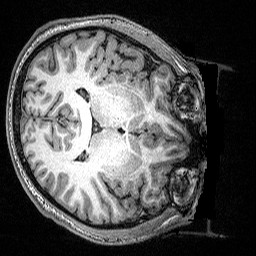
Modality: T1w
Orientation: axial
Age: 23
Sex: male
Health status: healthy
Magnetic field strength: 3 T
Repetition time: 2.53 s
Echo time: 0.00331 s